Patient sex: M
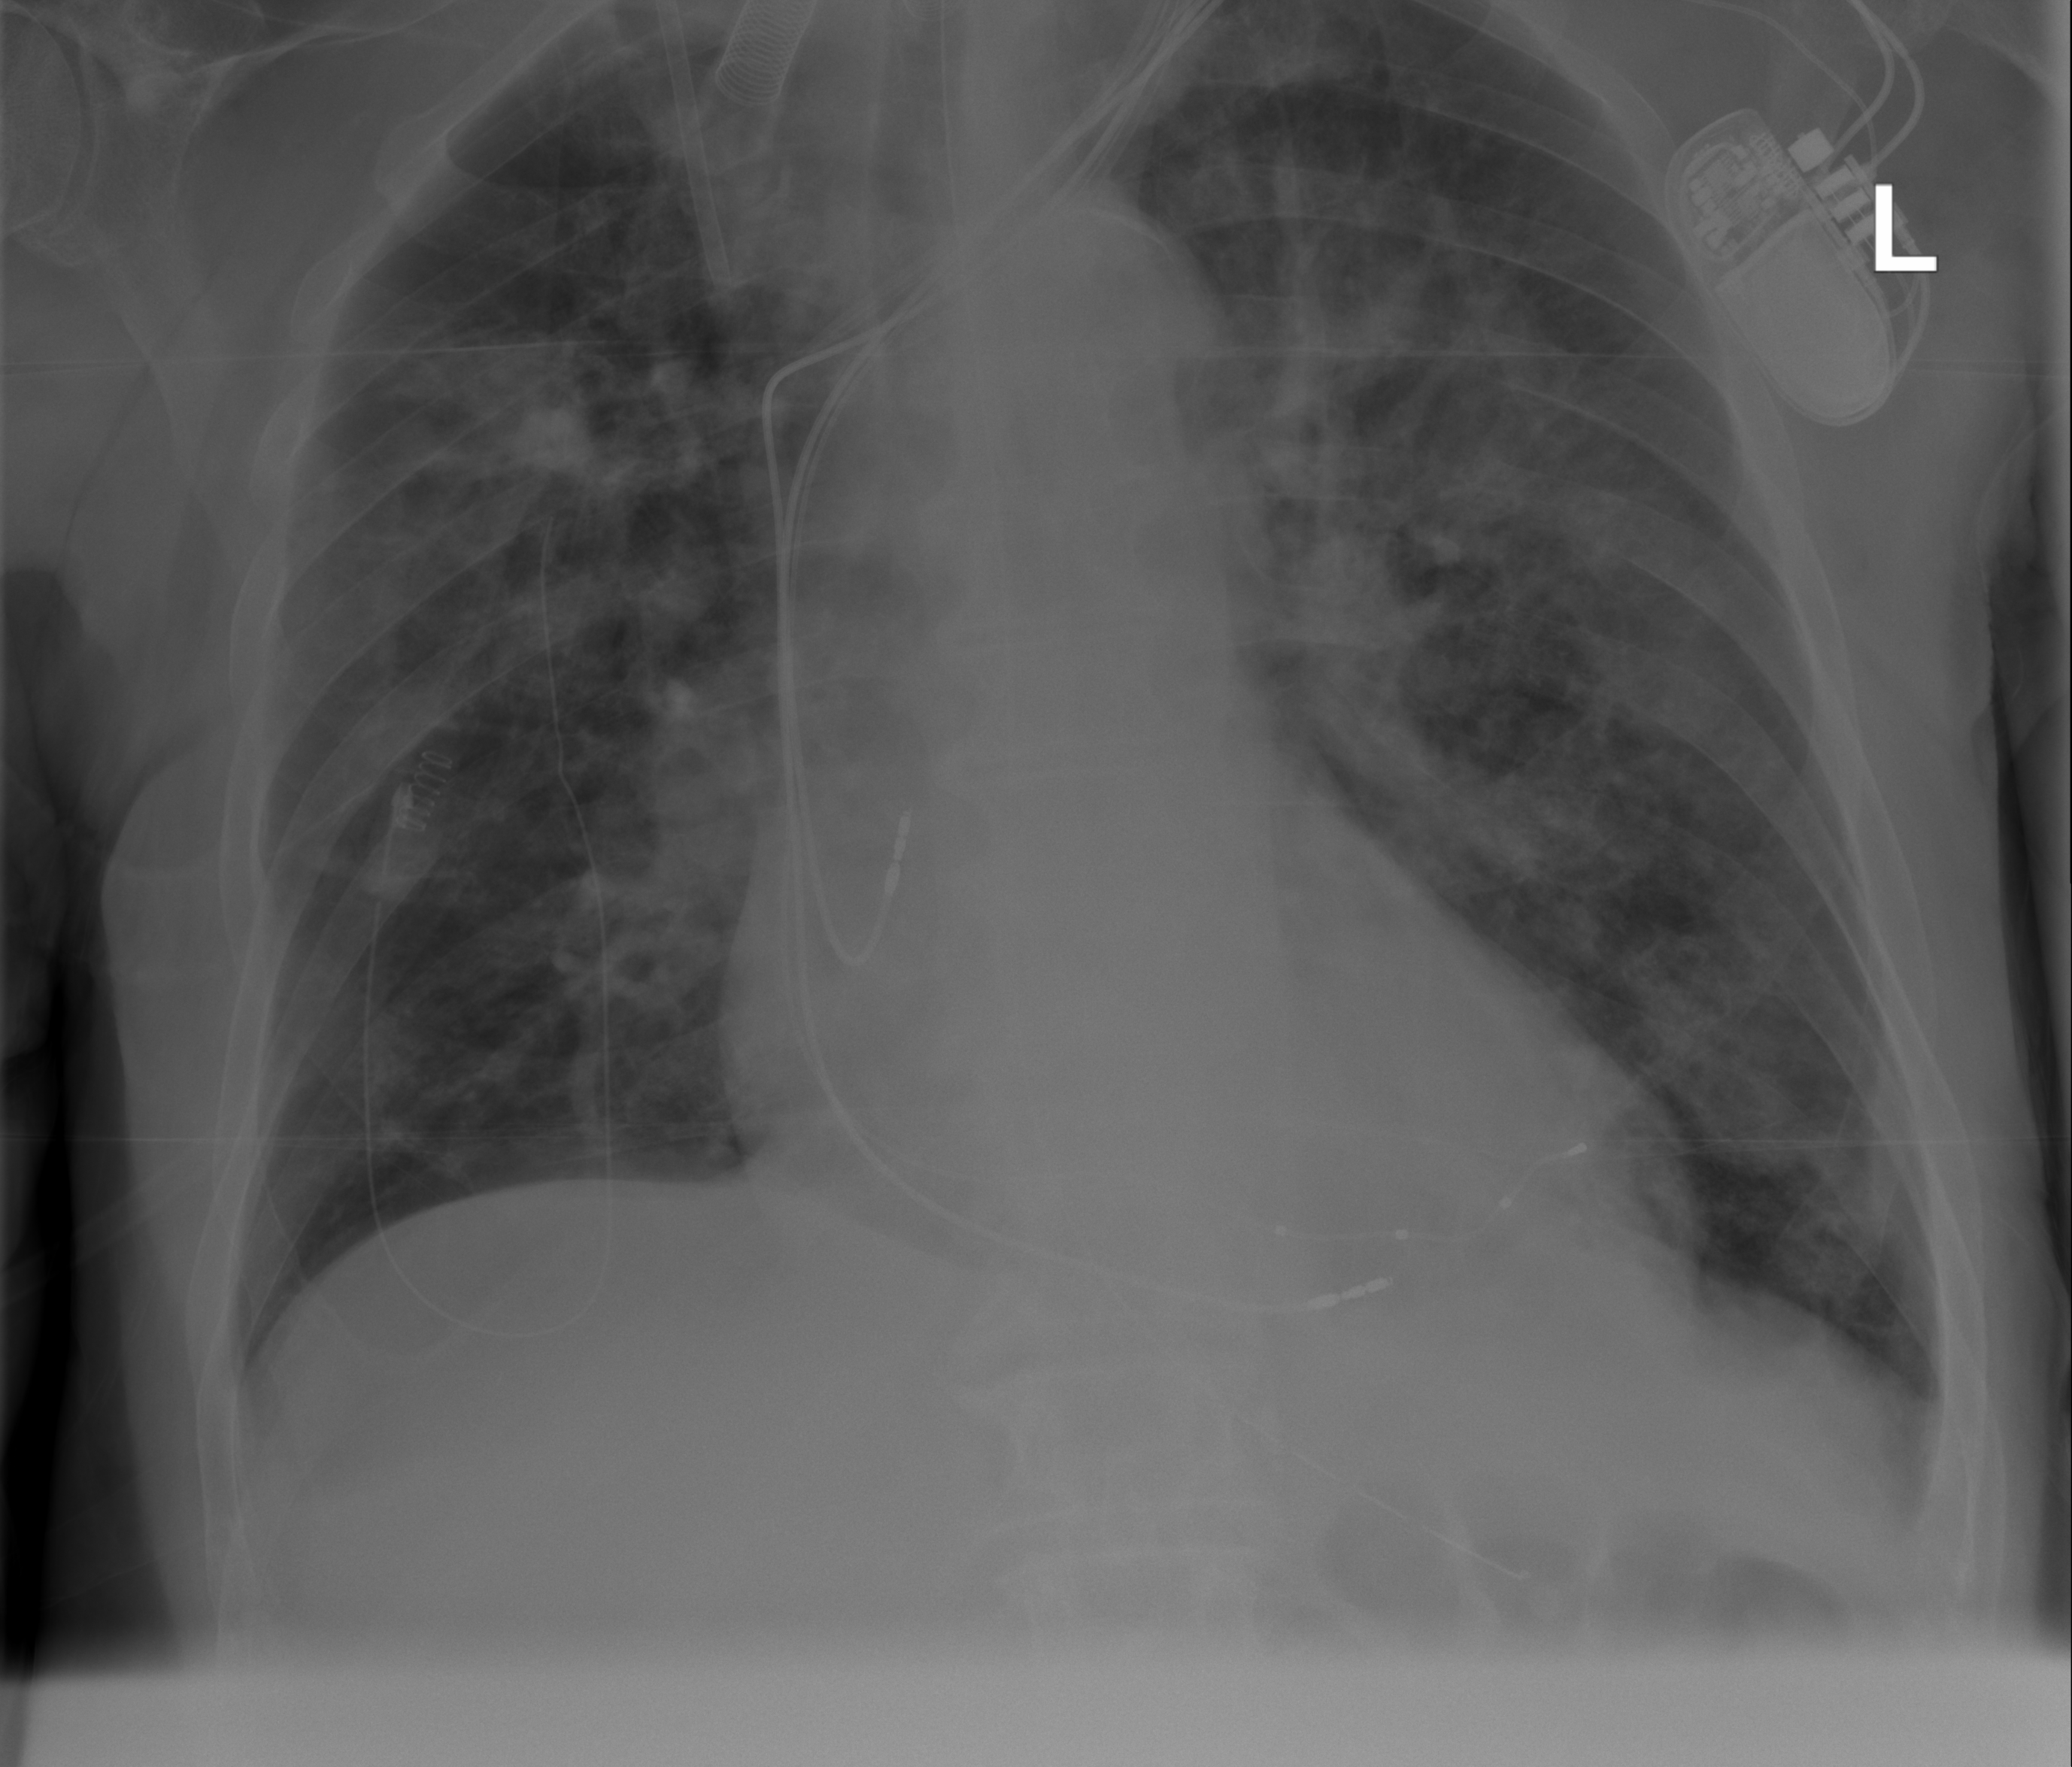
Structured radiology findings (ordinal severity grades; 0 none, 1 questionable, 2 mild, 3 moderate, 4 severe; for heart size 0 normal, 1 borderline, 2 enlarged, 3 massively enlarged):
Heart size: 1
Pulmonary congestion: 2
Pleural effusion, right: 0
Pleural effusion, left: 0
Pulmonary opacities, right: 2
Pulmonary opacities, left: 2
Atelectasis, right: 2
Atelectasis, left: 2